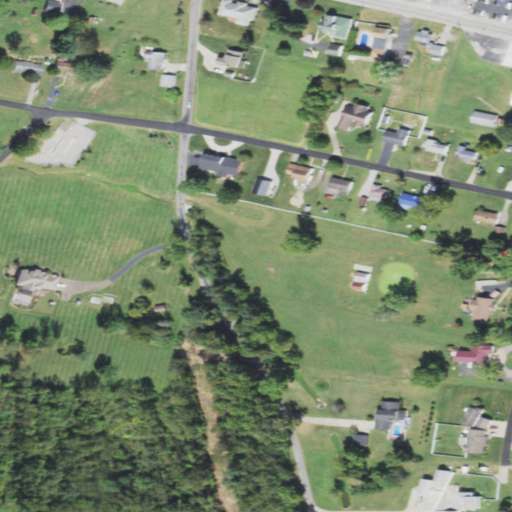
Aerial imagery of valley in Pennsylvania named Dark Hollow containing open development, low intensity development, deciduous forest, pasture, mixed forest, medium intensity development, and high intensity development